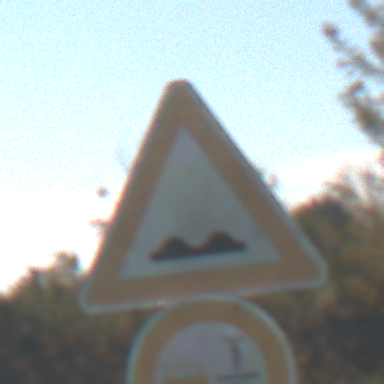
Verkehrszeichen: UnebeneFahrbahn
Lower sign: VerbotUeberholenEinspurigeFahrzeuge
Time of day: MorningAfternoon
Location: Outdoor (Nature)
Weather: Clear
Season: Autumn
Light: Natural